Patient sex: M
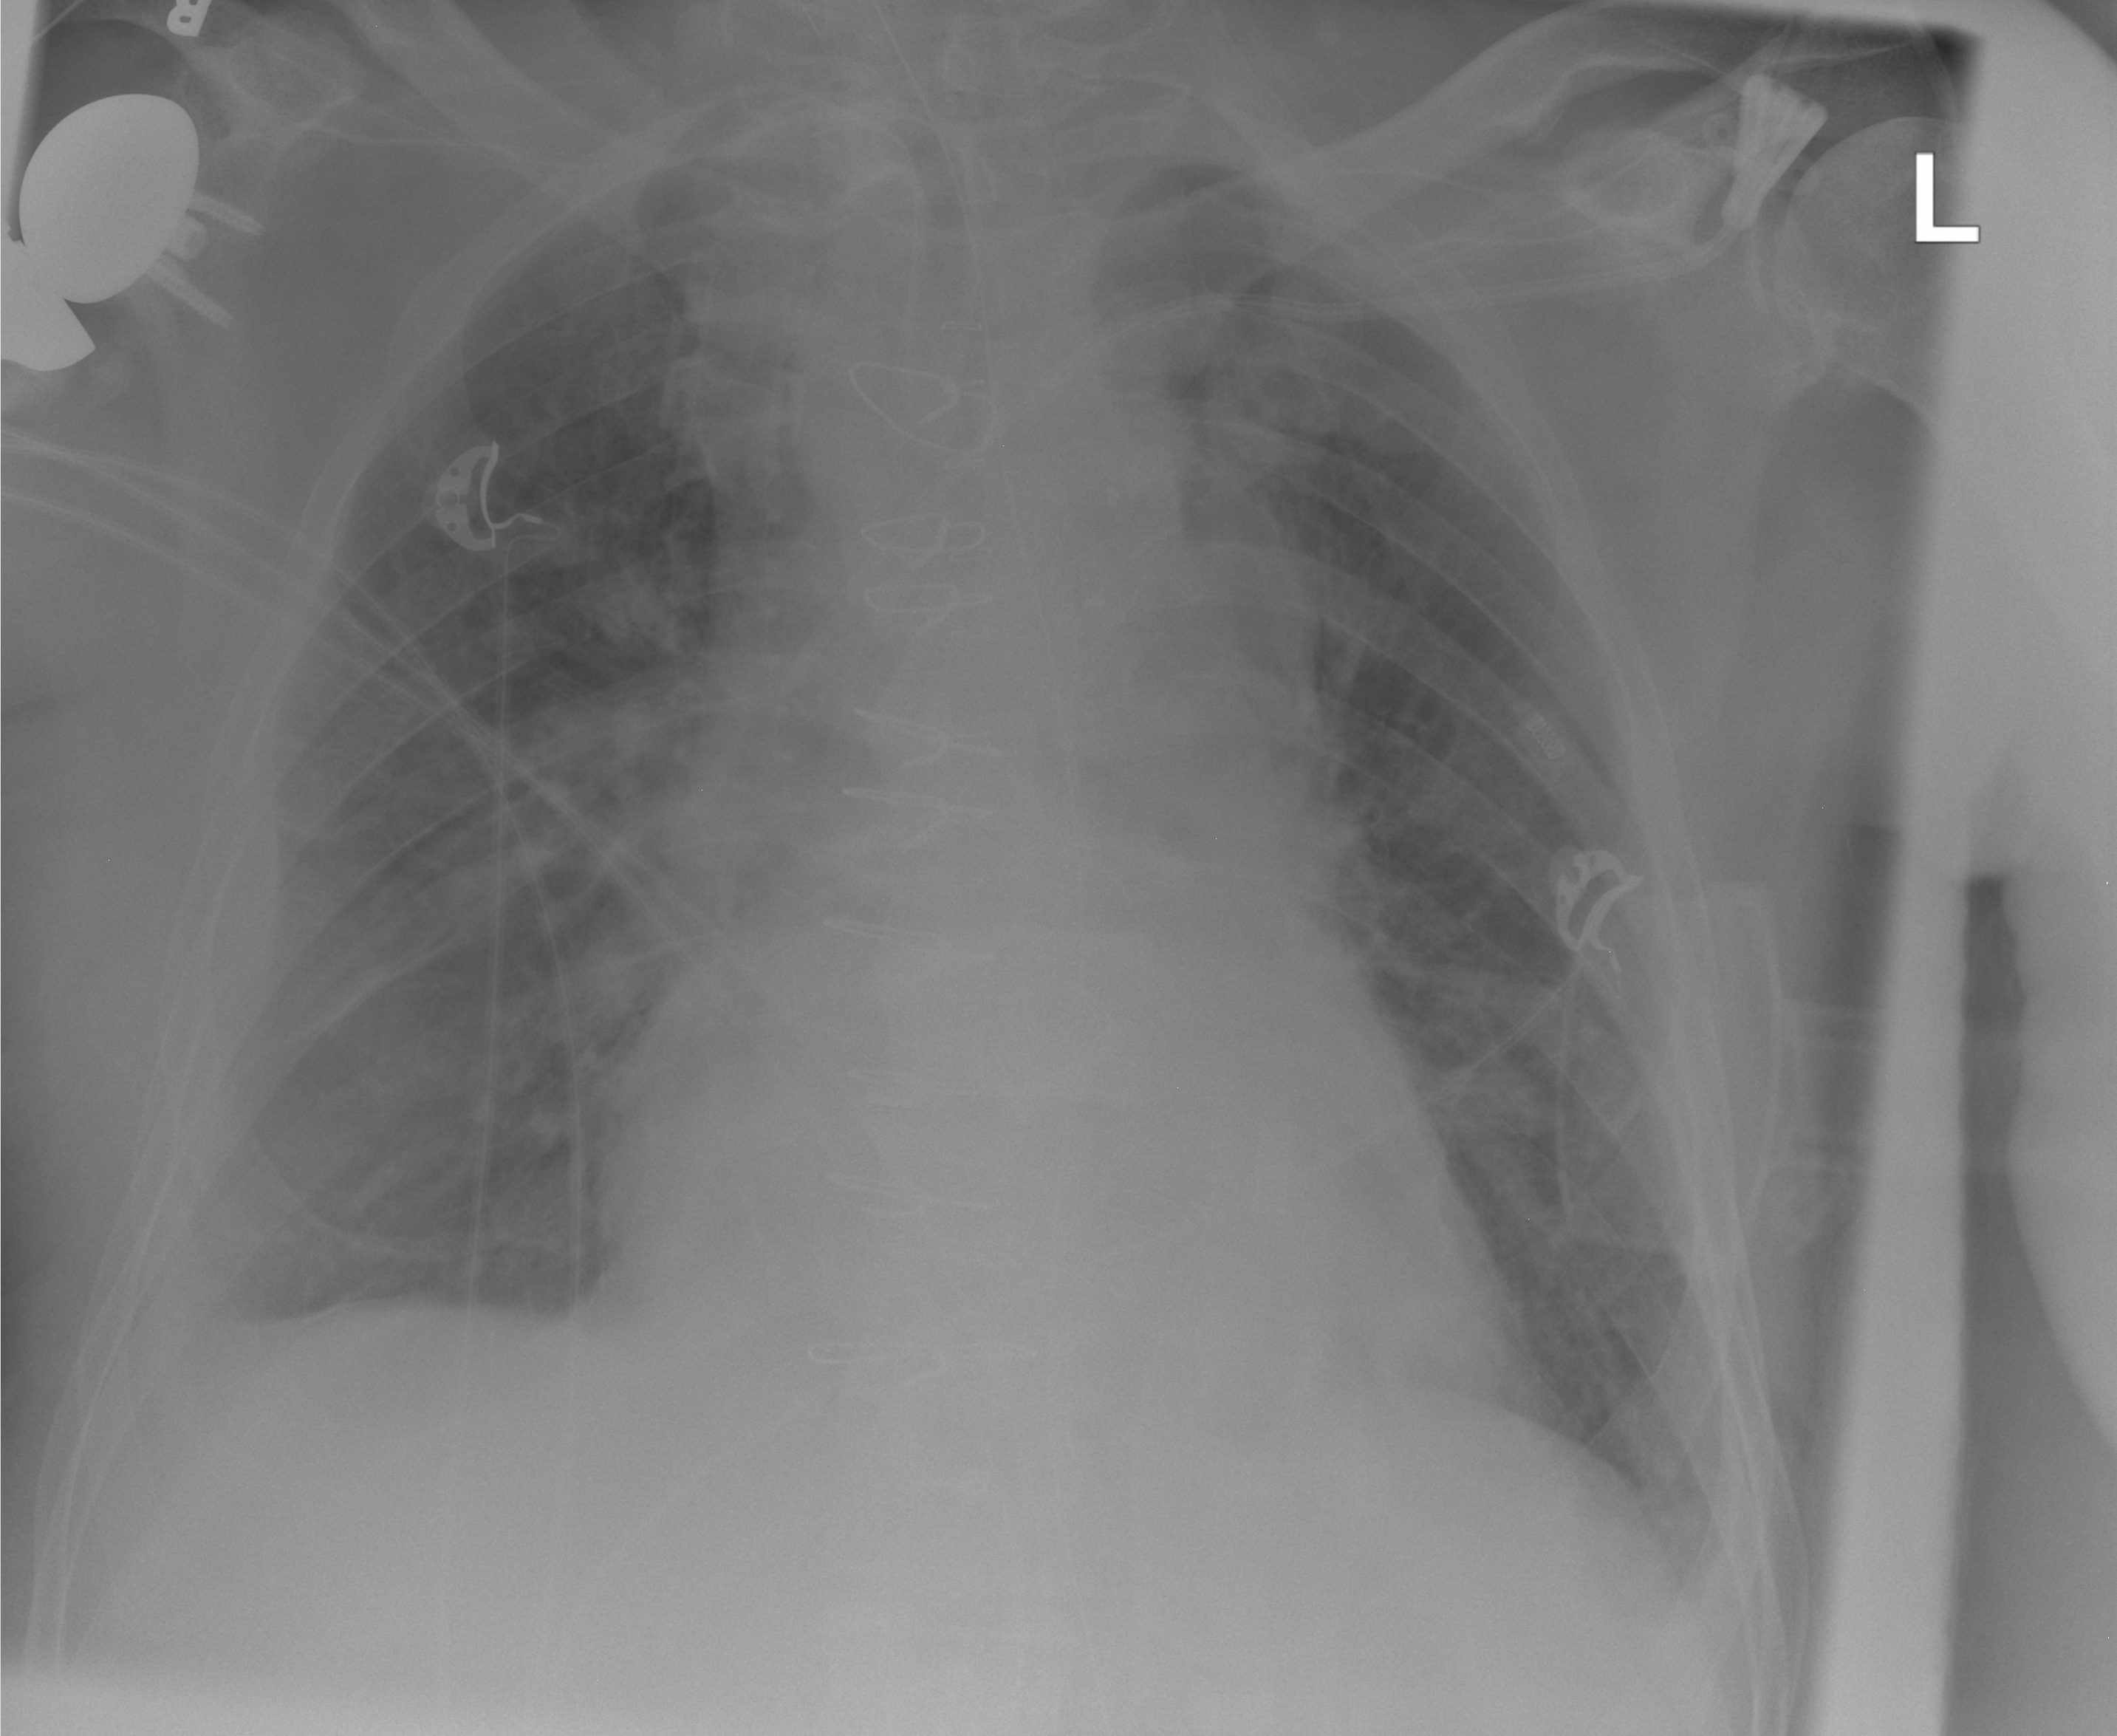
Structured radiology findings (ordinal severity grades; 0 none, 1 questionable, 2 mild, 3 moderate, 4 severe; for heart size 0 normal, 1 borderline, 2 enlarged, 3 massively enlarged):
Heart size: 2
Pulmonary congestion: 1
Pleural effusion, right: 1
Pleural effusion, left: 0
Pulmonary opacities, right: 0
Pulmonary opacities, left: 0
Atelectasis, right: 2
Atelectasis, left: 2